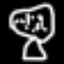
Label: mushroom